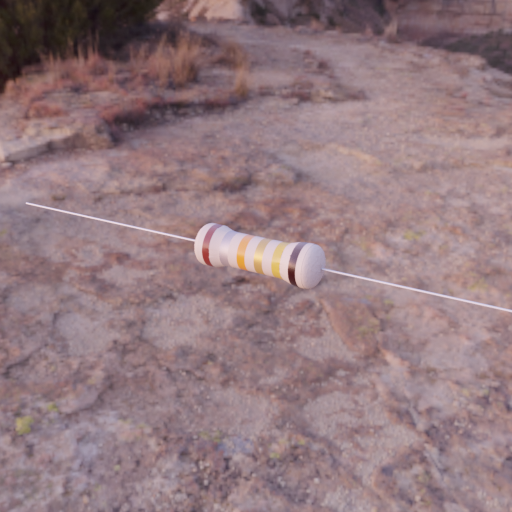
Resistor colour bands (in order): brown, silver, orange, gold, gold, black